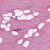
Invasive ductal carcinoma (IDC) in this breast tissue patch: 1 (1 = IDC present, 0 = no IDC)